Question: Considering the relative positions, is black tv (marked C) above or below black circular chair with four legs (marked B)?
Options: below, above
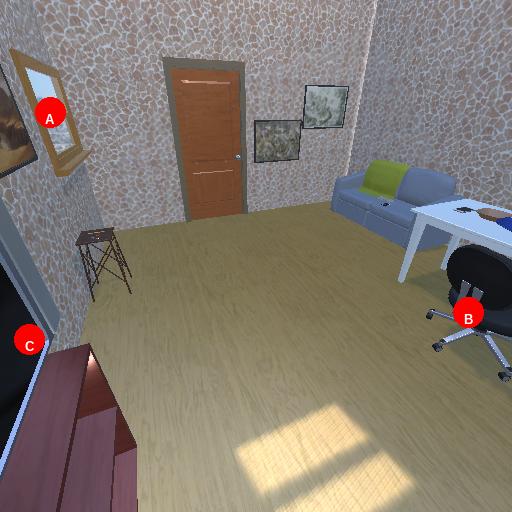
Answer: below